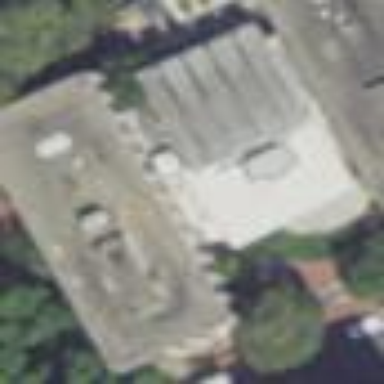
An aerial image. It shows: Dormitory building on campus.